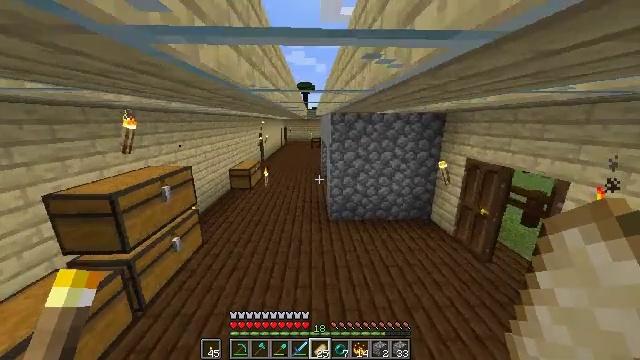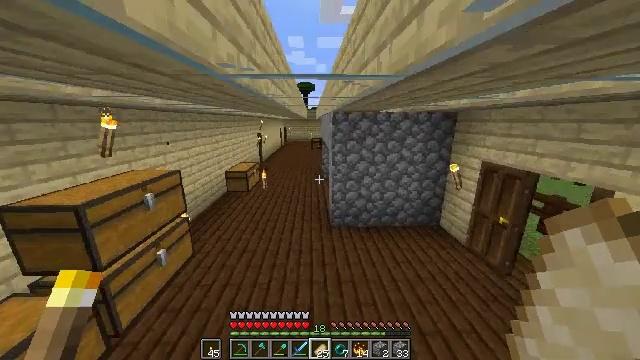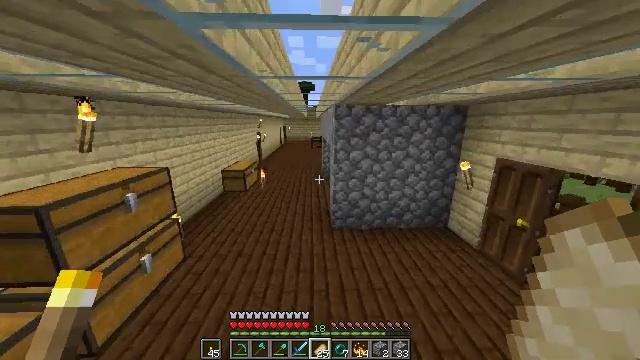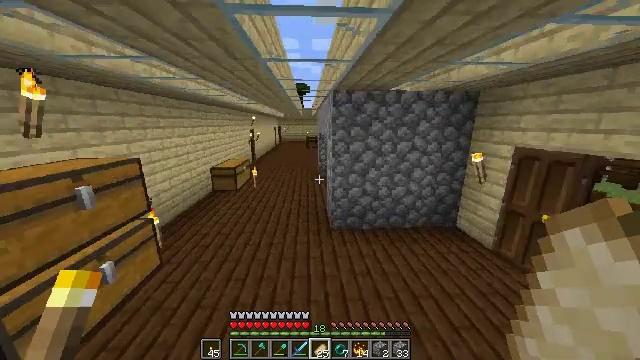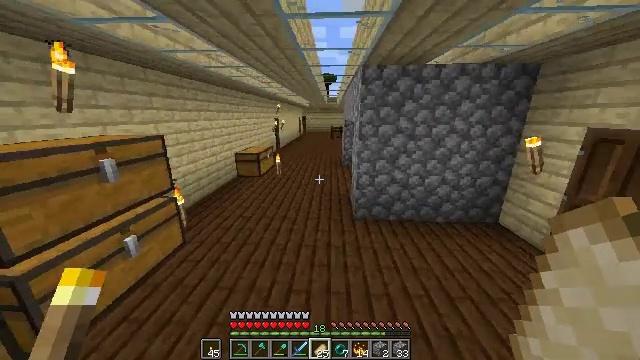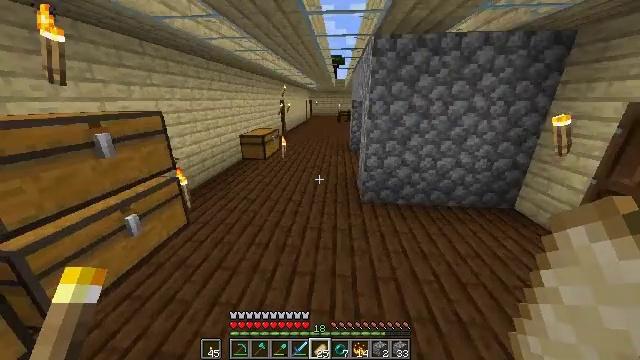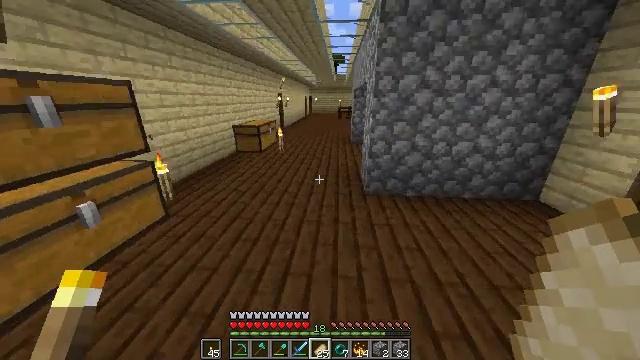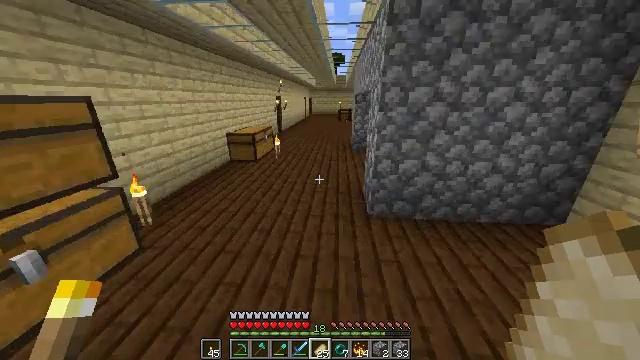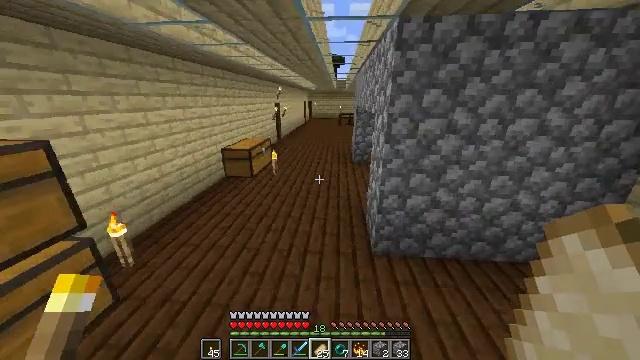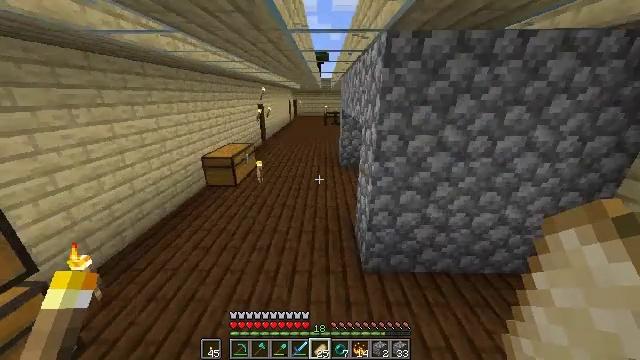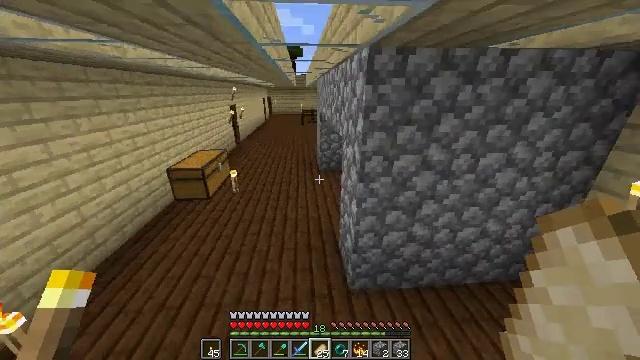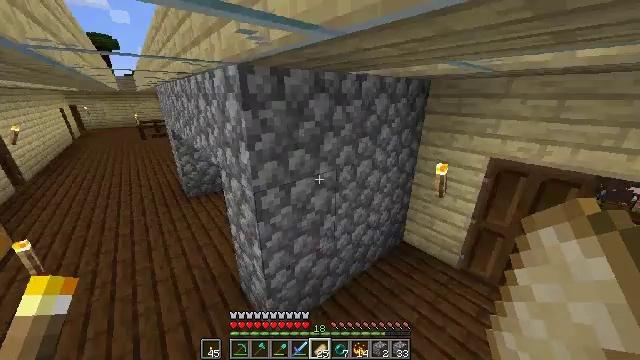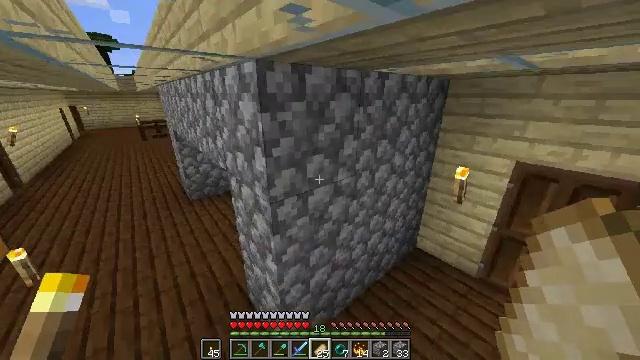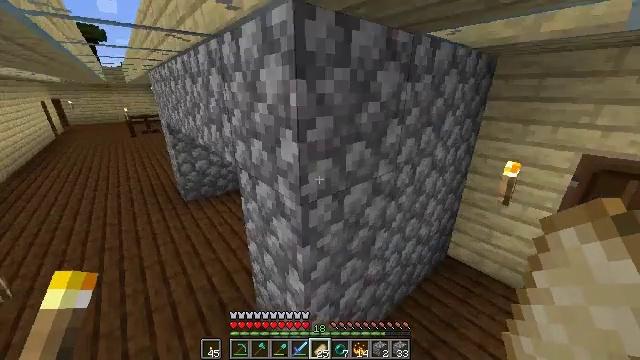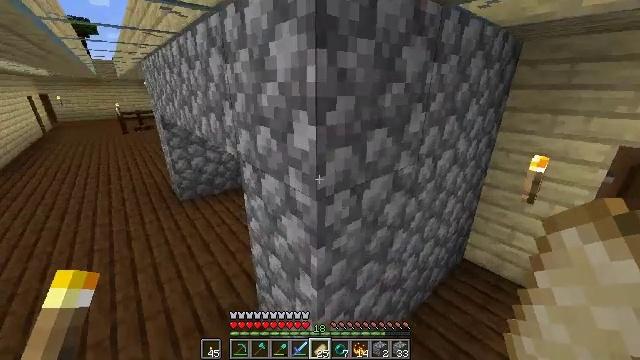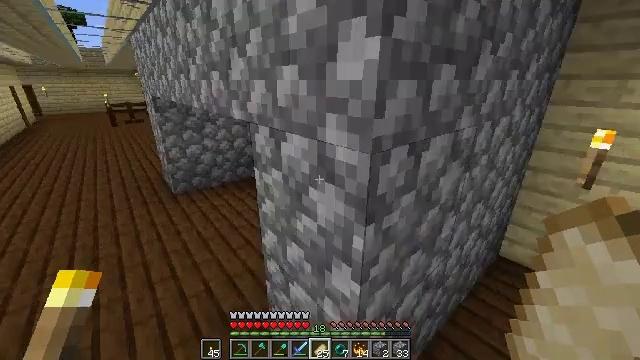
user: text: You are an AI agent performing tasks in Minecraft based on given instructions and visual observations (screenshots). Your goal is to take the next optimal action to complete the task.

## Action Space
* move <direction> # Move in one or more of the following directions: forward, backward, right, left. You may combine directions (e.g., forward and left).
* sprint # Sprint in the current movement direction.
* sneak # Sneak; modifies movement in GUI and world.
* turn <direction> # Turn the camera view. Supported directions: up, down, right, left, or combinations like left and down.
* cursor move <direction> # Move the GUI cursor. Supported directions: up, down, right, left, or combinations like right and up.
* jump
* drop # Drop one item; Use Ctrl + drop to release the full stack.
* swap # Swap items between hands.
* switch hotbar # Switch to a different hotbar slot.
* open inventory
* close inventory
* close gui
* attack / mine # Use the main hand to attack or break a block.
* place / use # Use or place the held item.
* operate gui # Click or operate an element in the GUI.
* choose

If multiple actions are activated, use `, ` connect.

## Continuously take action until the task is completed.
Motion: motion action
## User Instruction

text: Craft the ender eye using an ender pearl and blaze powder.
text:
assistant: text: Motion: move forward, sprint, jump
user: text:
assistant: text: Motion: move forward, sprint, jump
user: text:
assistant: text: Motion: move forward, sprint, turn right, jump
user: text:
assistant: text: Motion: move forward, sprint, turn left and down, jump
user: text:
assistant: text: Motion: move forward, sprint, turn left and down, jump
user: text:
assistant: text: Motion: move forward, sprint, jump
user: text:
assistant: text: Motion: move forward, sprint, jump
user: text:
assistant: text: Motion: move forward, sprint, jump
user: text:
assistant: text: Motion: move forward, sprint, turn right, jump
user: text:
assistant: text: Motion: move forward, sprint, turn right and down, jump
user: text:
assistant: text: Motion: move forward and move left, sprint, turn right, jump
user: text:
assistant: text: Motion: no_op
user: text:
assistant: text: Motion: no_op
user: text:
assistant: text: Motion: no_op
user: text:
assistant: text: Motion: no_op
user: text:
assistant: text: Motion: no_op
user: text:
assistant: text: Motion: no_op
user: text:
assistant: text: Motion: no_op
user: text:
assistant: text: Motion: move forward, sprint
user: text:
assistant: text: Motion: move forward and move left, sprint
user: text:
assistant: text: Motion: move forward and move left, sprint
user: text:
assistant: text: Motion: move forward and move left, sprint, turn left
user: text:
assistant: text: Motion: move forward and move left, sprint
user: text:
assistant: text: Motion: move forward and move left, sprint, turn right
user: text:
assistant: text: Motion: move forward and move left, sprint, turn right and up
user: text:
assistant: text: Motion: move forward, sprint, turn right
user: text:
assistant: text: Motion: move forward, sprint
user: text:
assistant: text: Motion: move forward
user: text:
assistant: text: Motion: move forward
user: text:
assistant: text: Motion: move forward, use / place